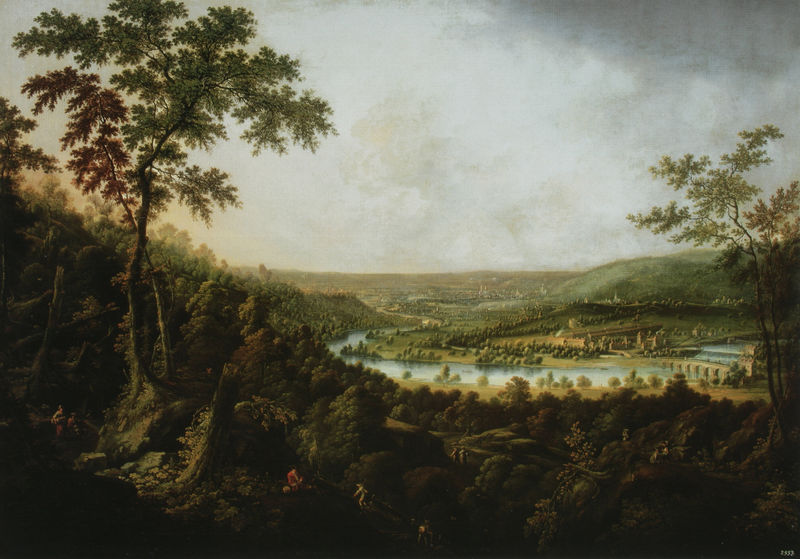
Titel: Die Kösener Brücke bei Naumburg
Künstler: Johann Alexander Thiele
Standort: Dresden
Institution: Gemäldegalerie Alte Meister
Schlagwörter: baum, berg, blau, blätter, dunkel, gemälde, himmel, laub, mann, schatten, wasser, weiß, wolken, baumstämme, bäume, fluss, frauen, grün, landschaft, menschen, see, sitzen, stadt, ufer, äste, braun, bunt, frau, grau, hell, hintergrund, licht, männer, schwarz, zeichnung, ausblick, gebäude, gras, haus, rot, weg, wiese, leute, alt, mensch, steine, bild, öl, ast, baumstamm, ebene, felder, ferne, flusslauf, horizont, häuser, hügel, natur, vögel, weite, wolen, brücke, büsche, flach, gewässer, sonne, sträucher, personen, pflanzen, england, sanft, tal, wald, wasserfall, anhöhe, oval, sommer, ansicht, bogen, italien, vedute, berge, dorf, aue, dunkelgrün, dunst, nebel, landschaftsmalerei, vegetation, idylle, picknick, rast, arbeiter, figuren, fliessen, romantik, strom, wehr, querformat, wild, essen, stufen, frühling, panorama, regen, durchblick, zweig, flusslandschaft, wälder, scharz, leinwand, üppig, romantisch, holzfäller, rodung, wanderer, flusstal, grad, eiche, auen, viadukt, hirte, stumpf, rostrot, meander, baumstumpf, wanderung, staffagefiguren, flussbiegung, lager, landarbeiter, ideallandschaft, fruchtbar, flussschleife, akadien, sadt, flusschleife, landschaftsausschnitt, oveler aufbau, staumauer, zweife, rasr, flussaue, himell, flußniederung